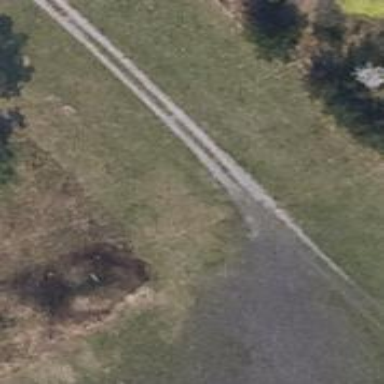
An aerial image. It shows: Ground path.